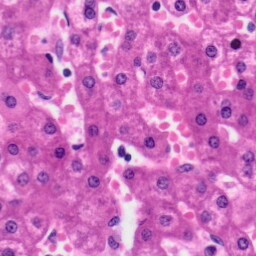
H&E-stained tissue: Liver